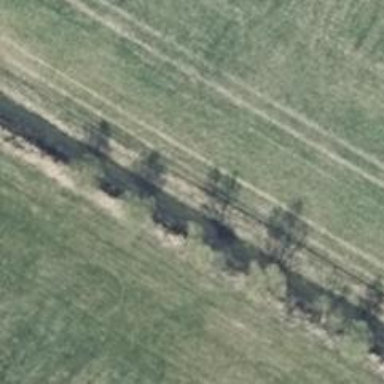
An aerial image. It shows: Row of deciduous broadleaved trees.